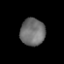
Tissue: prostate
Cell type: T cells
Senescence score: 0.2604
Nuclear area (px): 664
Mean DAPI intensity: 111.294